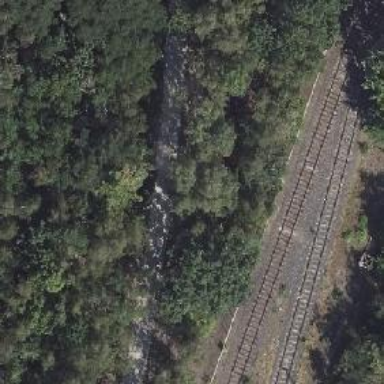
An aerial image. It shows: Disused railway.